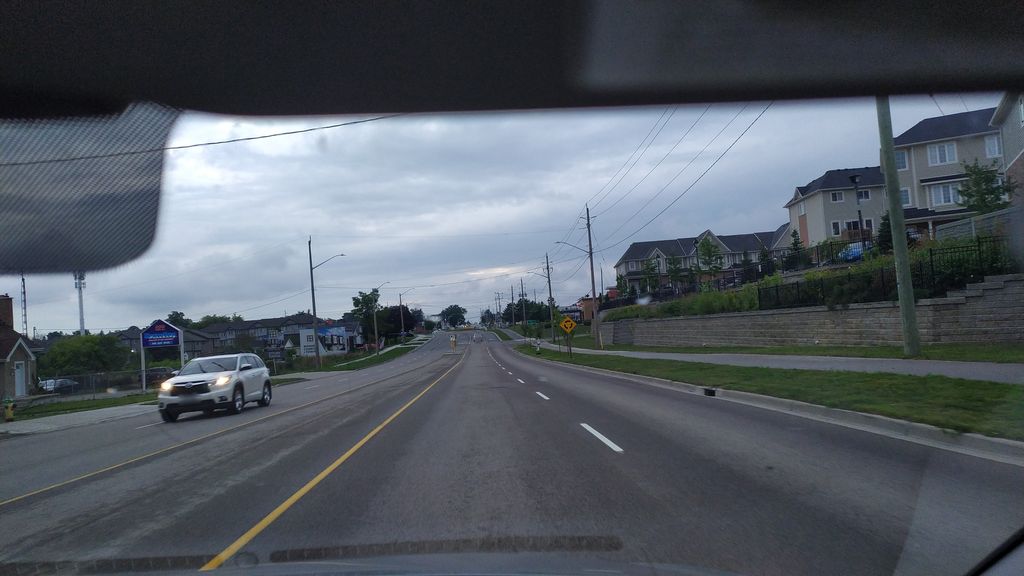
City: kitchener-waterloo